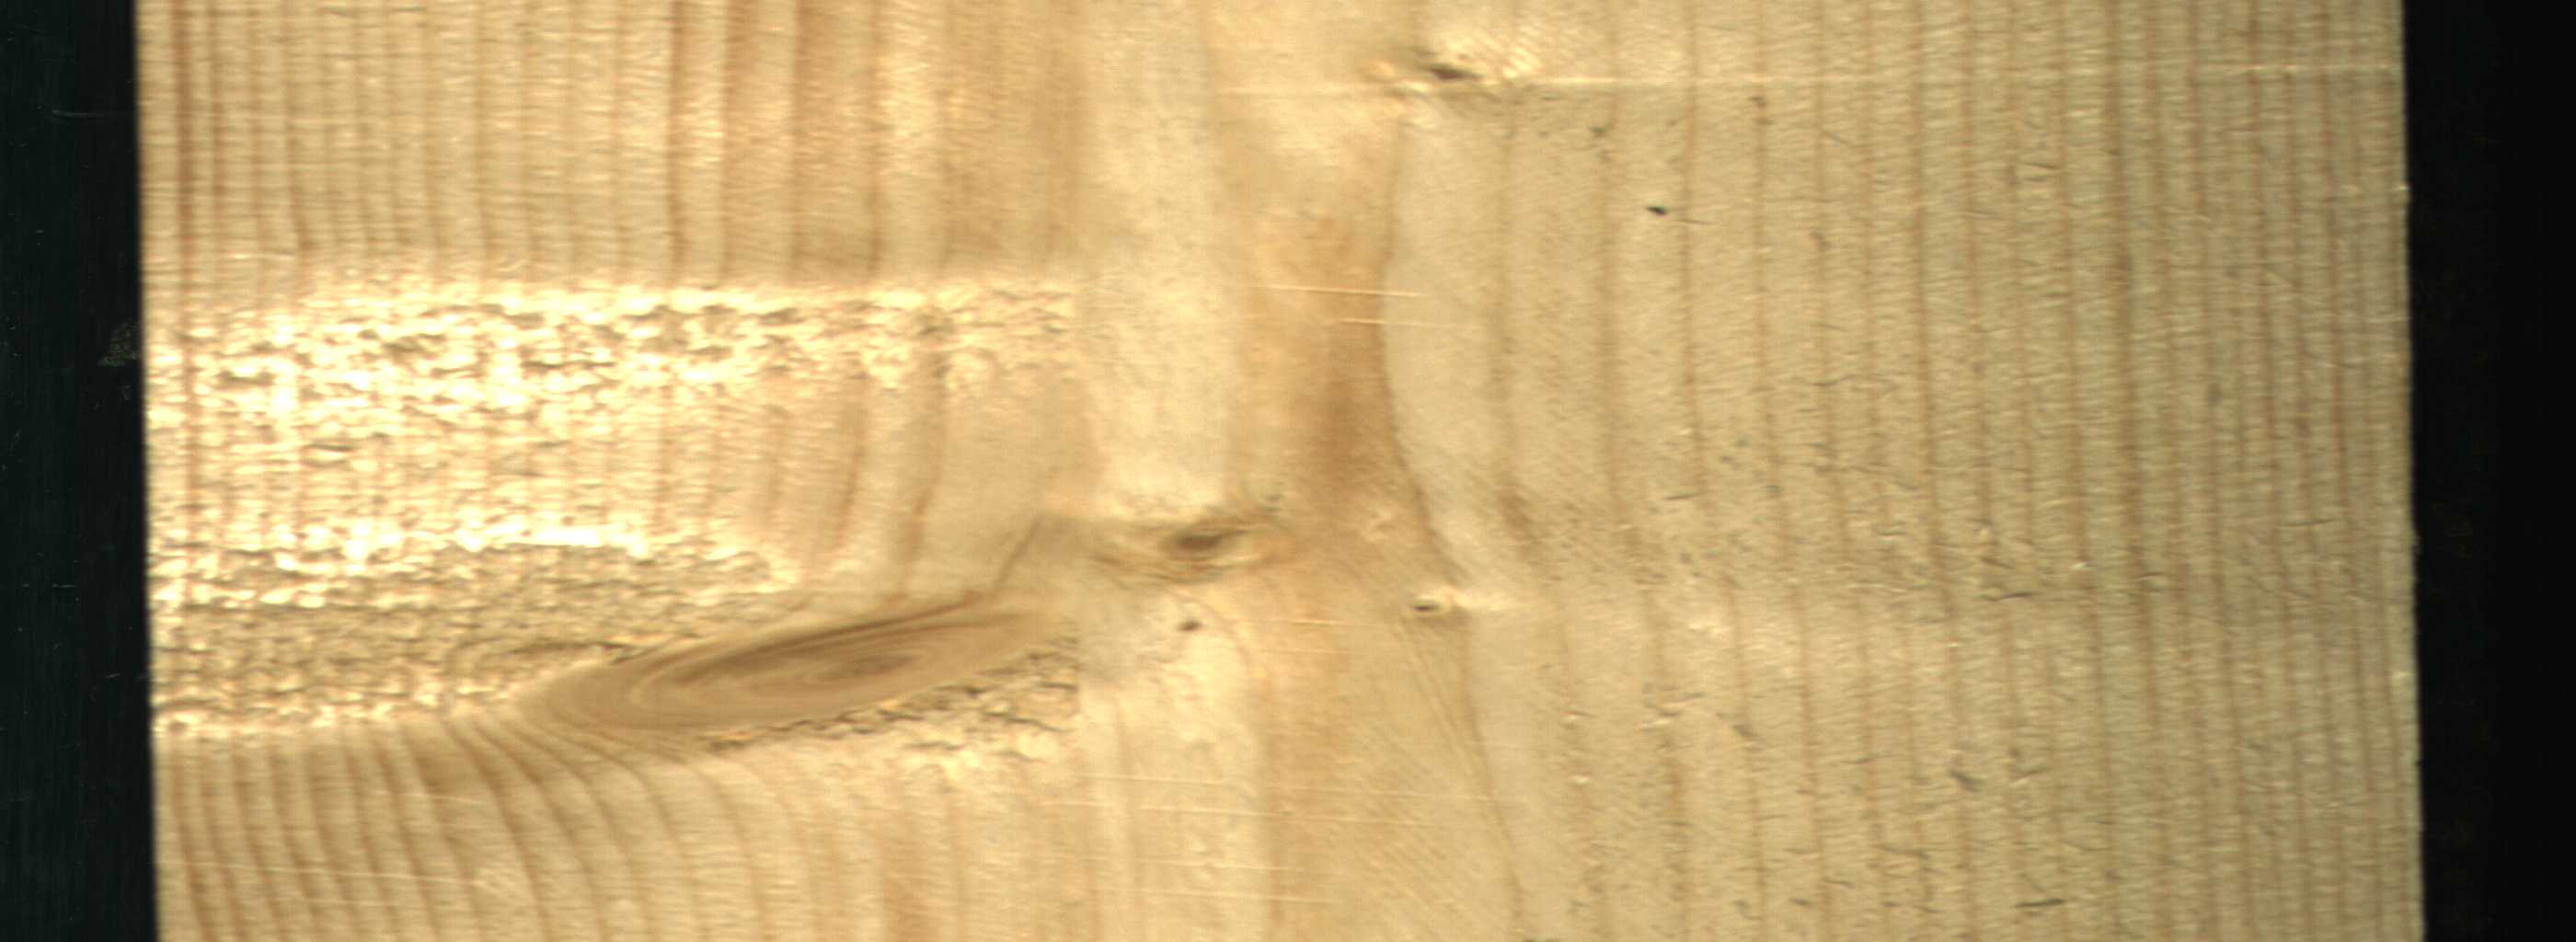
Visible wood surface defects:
Live_Knot
Live_Knot
Live_Knot